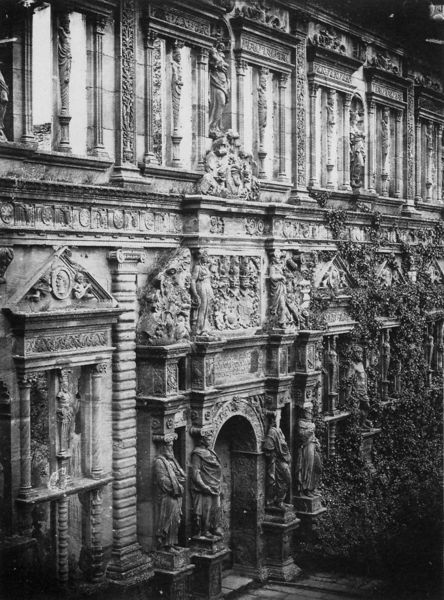
Titel: Portrail du château d’Heidelberg
Institution: Montreal, Centre Canadian d’architecture
Schlagwörter: schatten, fenster, licht, säule, säulen, tür, gebäude, haus, ornament, architektur, sockel, stein, kirche, klassizismus, relief, fassade, italien, giebel, pilaster, figuren, rundbogen, inschrift, ornamente, plastik, tor, foto, eingang, schwarzweiß, architrav, kapitell, fries, rustika, sims, gesims, skulpturen, efeu, statuen, ionisch, tempel, gothik, reliefs, kapitel, verwachsen, nischen, ädikula, dreicksgiebel, edikula, kletterpflanzen, atlanten, gewändefiguren, gebrochener giebel, ionischü